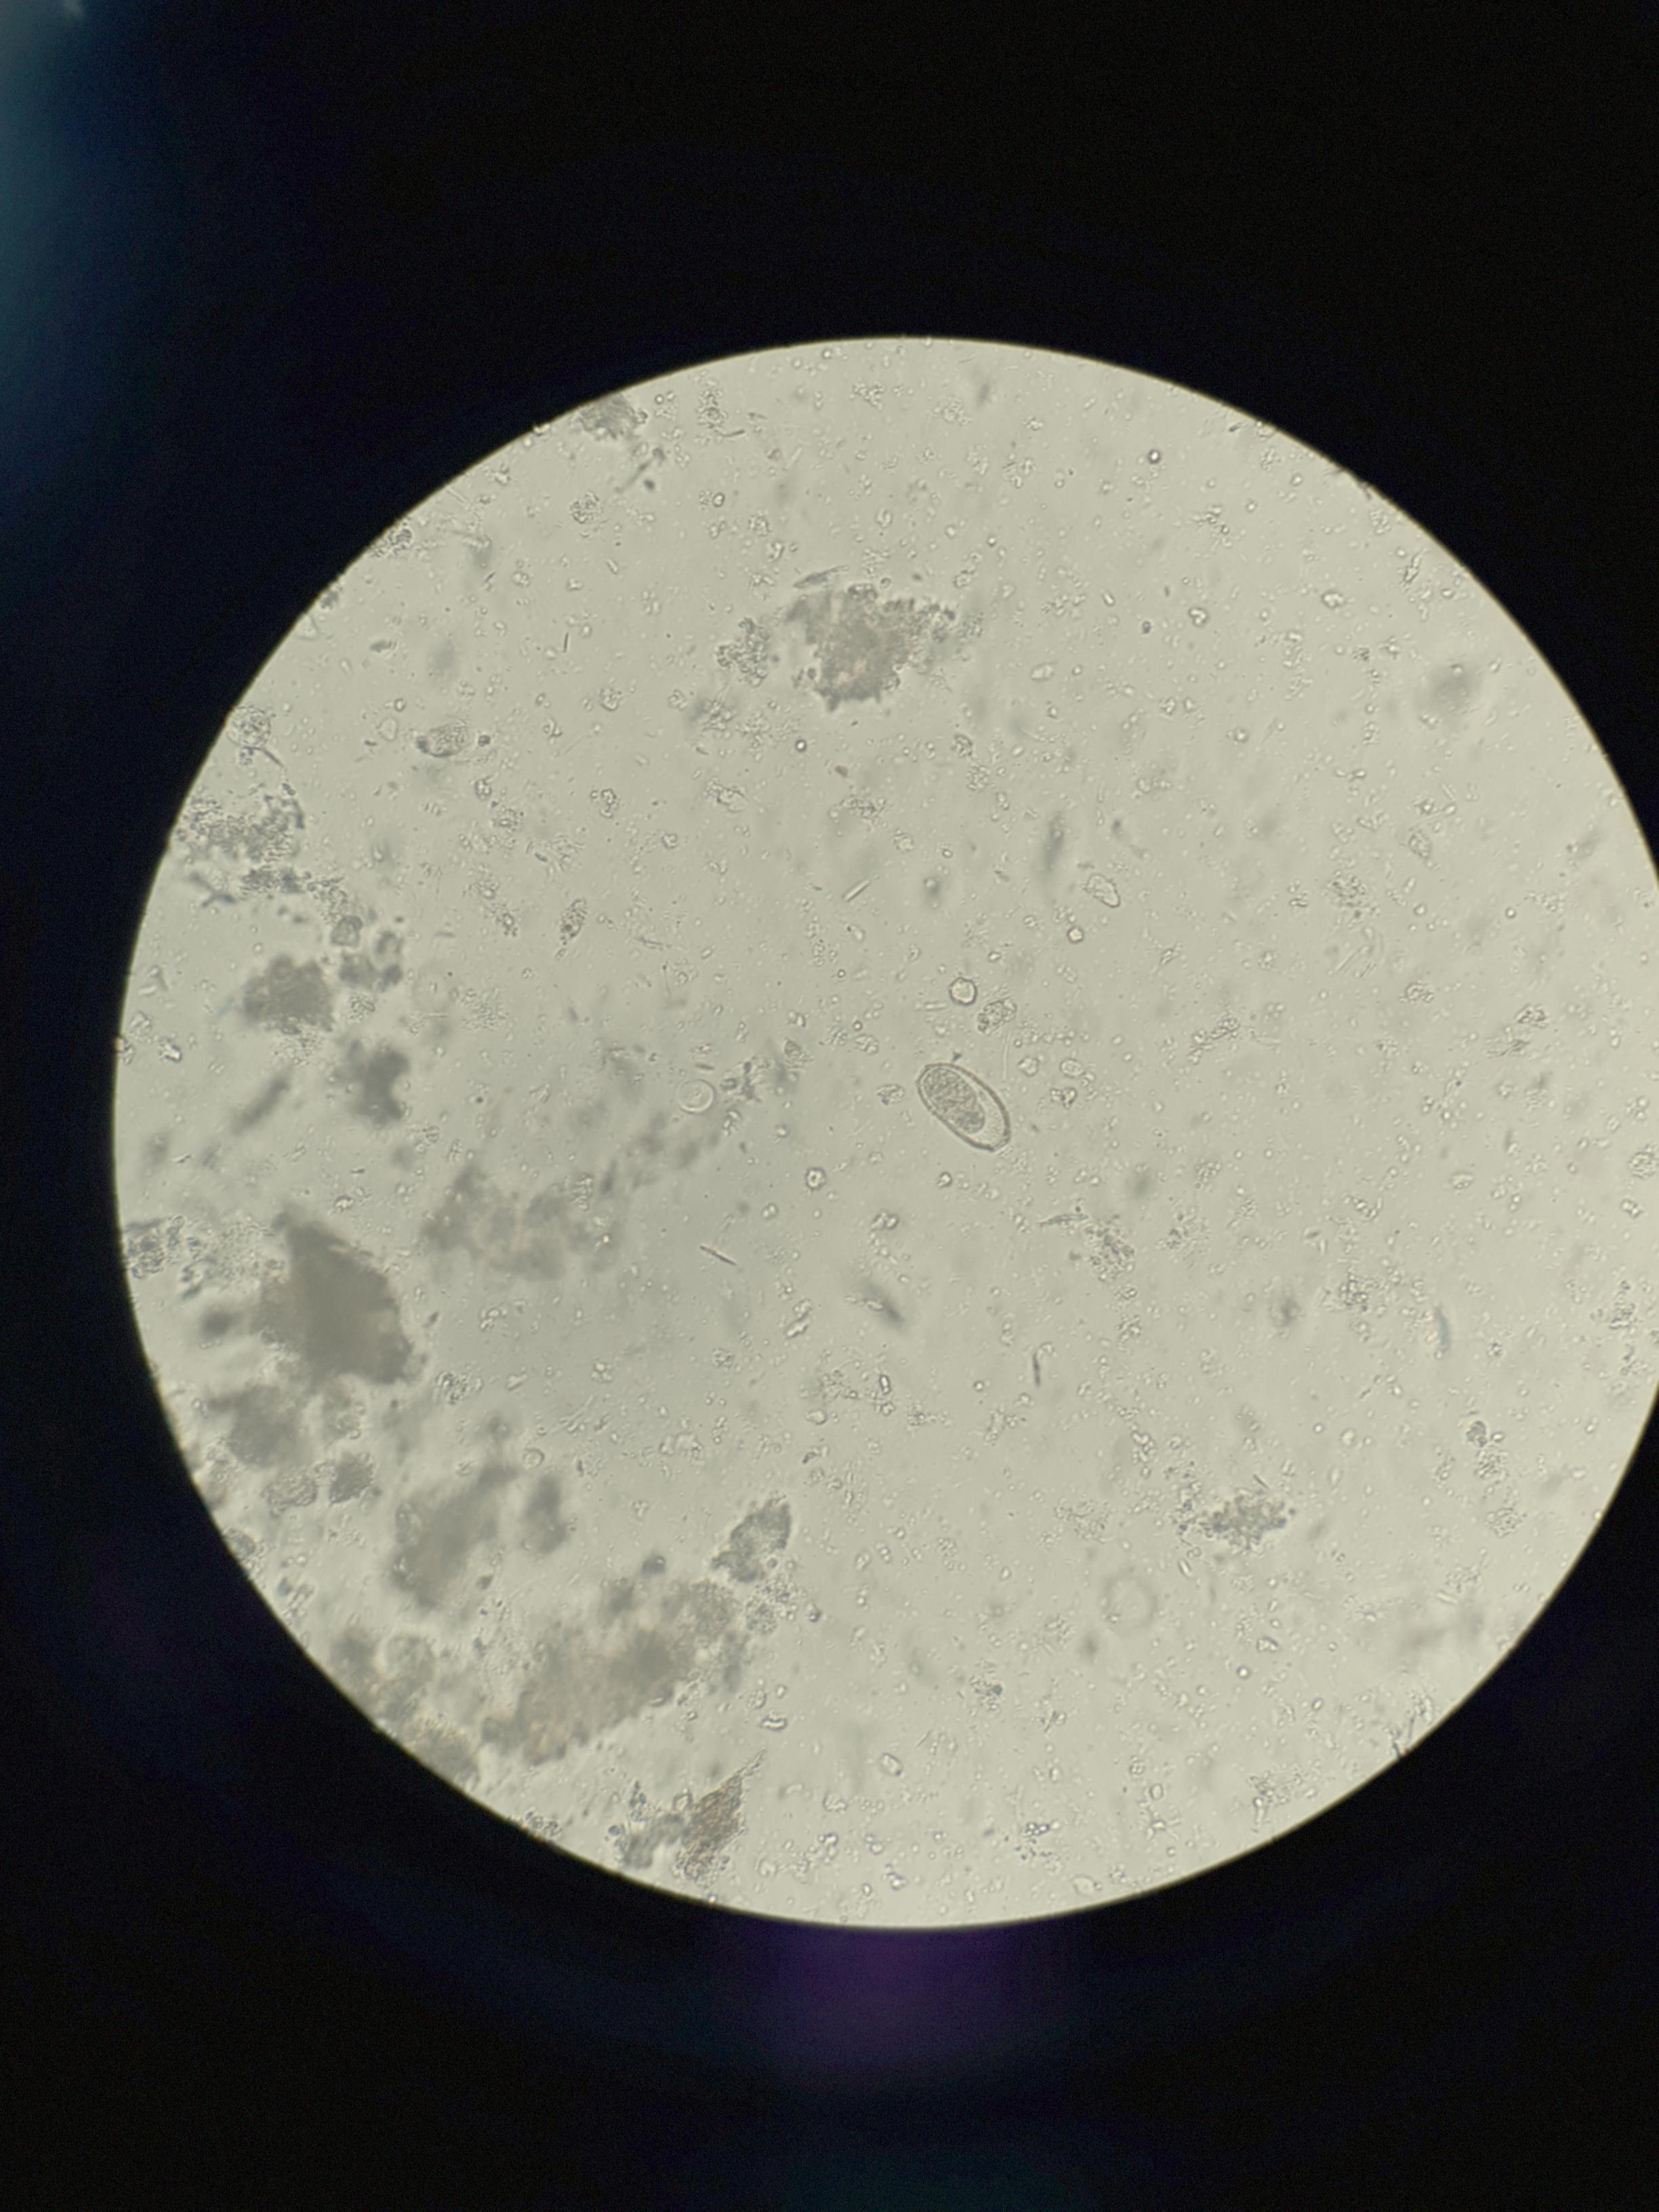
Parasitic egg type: Capillaria philippinensis